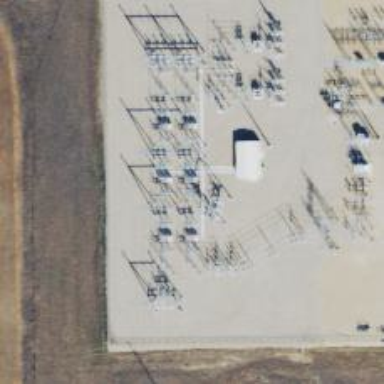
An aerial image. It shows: Switch for power supply.